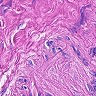
Metastatic tissue present: no